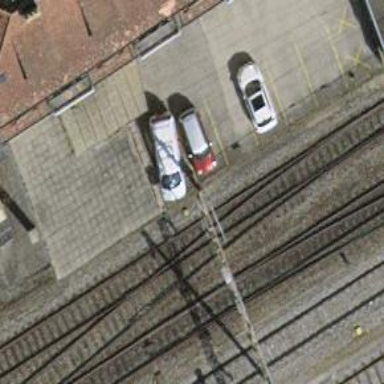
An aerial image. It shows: Single-track electrified railway siding with contact line.